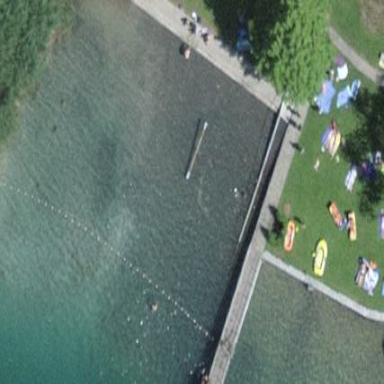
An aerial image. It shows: Swimming area within leisure land.